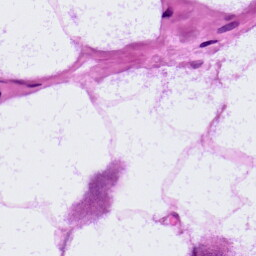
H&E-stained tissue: LymphNode